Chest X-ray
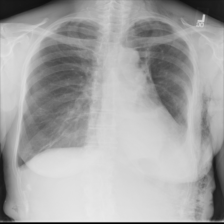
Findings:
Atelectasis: positive
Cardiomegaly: negative
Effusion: negative
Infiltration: negative
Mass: negative
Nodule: negative
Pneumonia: negative
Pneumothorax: negative
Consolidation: negative
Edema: negative
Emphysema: positive
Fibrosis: negative
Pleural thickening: negative
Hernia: negative